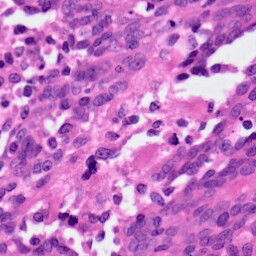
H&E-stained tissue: Ovarian